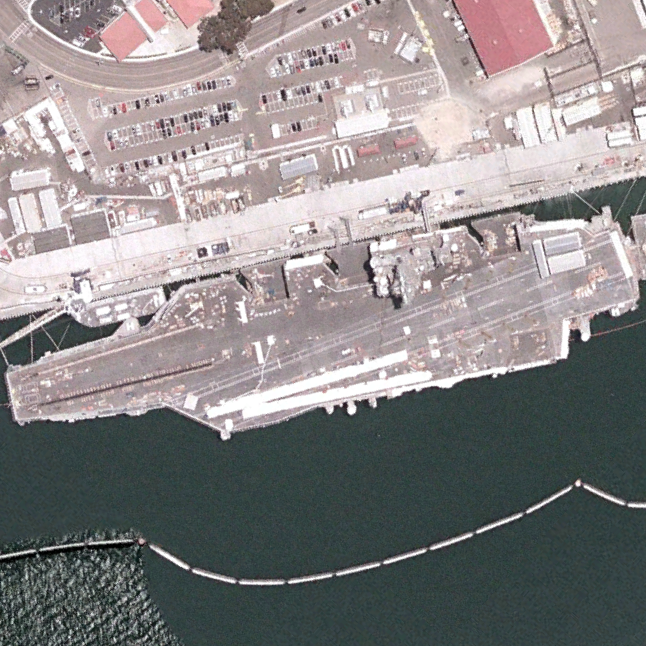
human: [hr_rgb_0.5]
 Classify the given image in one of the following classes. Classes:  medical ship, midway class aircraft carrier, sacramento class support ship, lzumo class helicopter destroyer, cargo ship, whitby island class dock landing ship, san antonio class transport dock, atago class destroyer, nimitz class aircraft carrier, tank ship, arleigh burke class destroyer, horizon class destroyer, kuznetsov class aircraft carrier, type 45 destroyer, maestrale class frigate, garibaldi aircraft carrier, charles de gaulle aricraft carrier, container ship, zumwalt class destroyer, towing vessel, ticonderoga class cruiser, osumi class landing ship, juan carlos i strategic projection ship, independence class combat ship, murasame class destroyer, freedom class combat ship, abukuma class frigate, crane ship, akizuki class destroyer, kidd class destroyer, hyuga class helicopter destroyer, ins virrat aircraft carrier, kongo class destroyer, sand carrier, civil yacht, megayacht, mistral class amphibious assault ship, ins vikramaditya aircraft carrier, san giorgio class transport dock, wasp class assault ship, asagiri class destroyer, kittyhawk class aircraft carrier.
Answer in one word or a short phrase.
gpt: Nimitz class aircraft carrier